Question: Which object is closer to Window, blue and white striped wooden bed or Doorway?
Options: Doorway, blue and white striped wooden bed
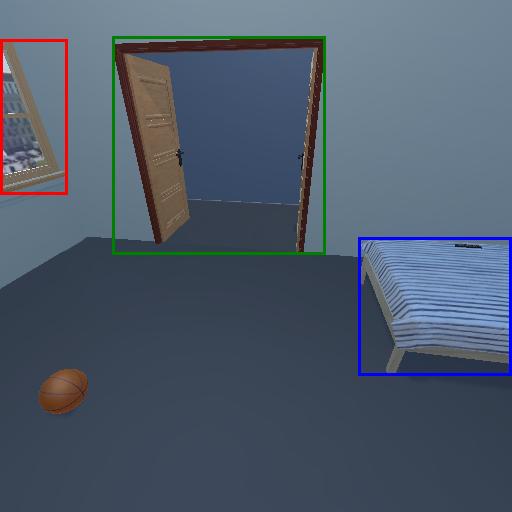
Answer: Doorway